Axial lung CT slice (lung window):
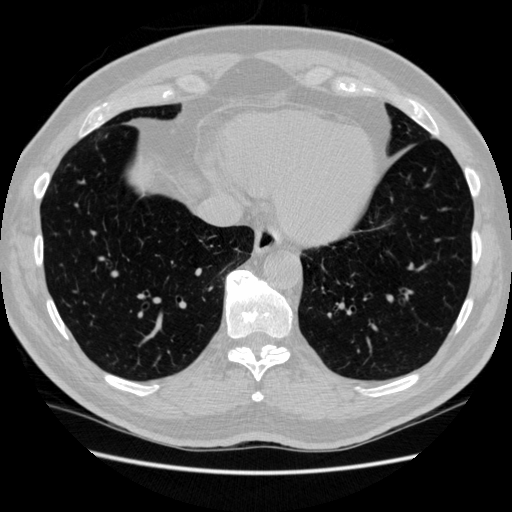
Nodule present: no